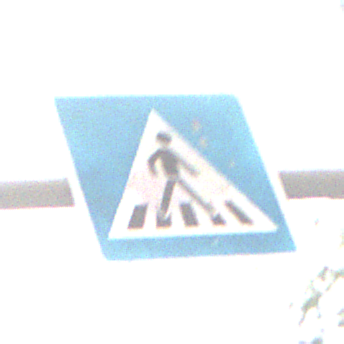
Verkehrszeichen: FussgaengerueberwegLinks
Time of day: MorningAfternoon
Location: Outdoor (Urban)
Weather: Overcast
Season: NotSpecified
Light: Natural